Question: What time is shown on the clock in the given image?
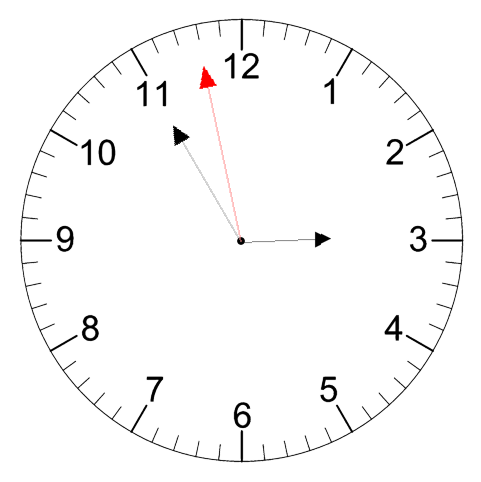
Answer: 02:54:58